Question: I was looking for a way to create clickable shapes in GTKmm 3.
I went through the <URL> and going off how shapes are drawn with cairo I cant see how to do make these shapes clickable.
What I am trying to create are concentric arcs each being clickable very similar to this

and I really can't see a way about creating it without clickable shapes.
Any help is appreciated.
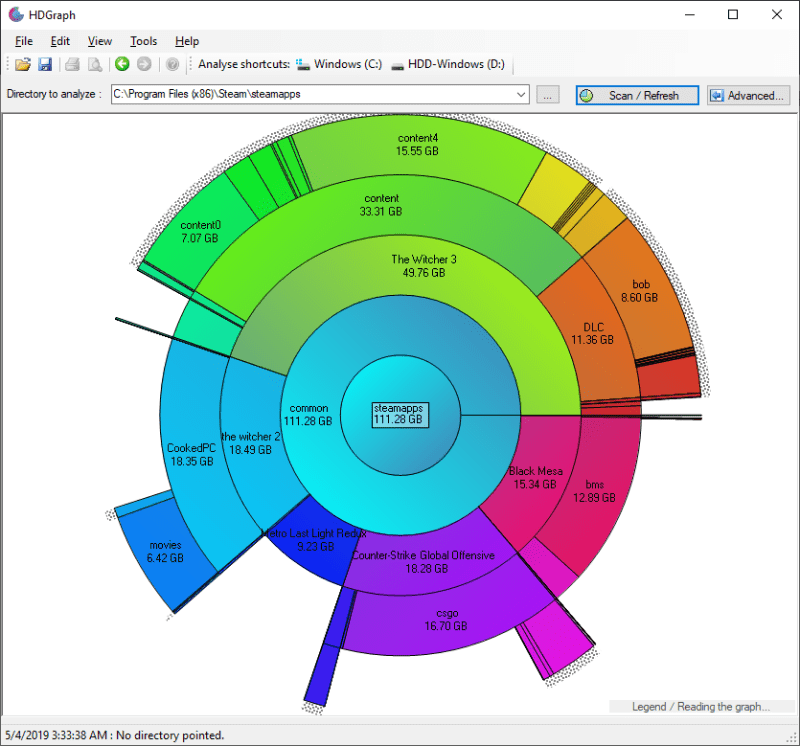
Answer: SO apparently there is no way of going around this other than drawing an object and to figure out whether the mouse lied inside the shape using linear algebra and the coordinates of both the shape and the mouse.
An example of this is in the source code for the GNOME <URL>. look for 'button-press-event' and follow the function calls.